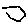
Label: hexagon